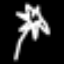
Label: palm tree